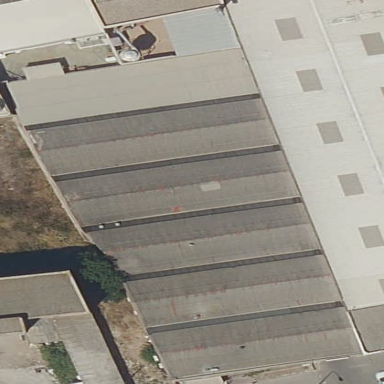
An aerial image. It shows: Industrial building.